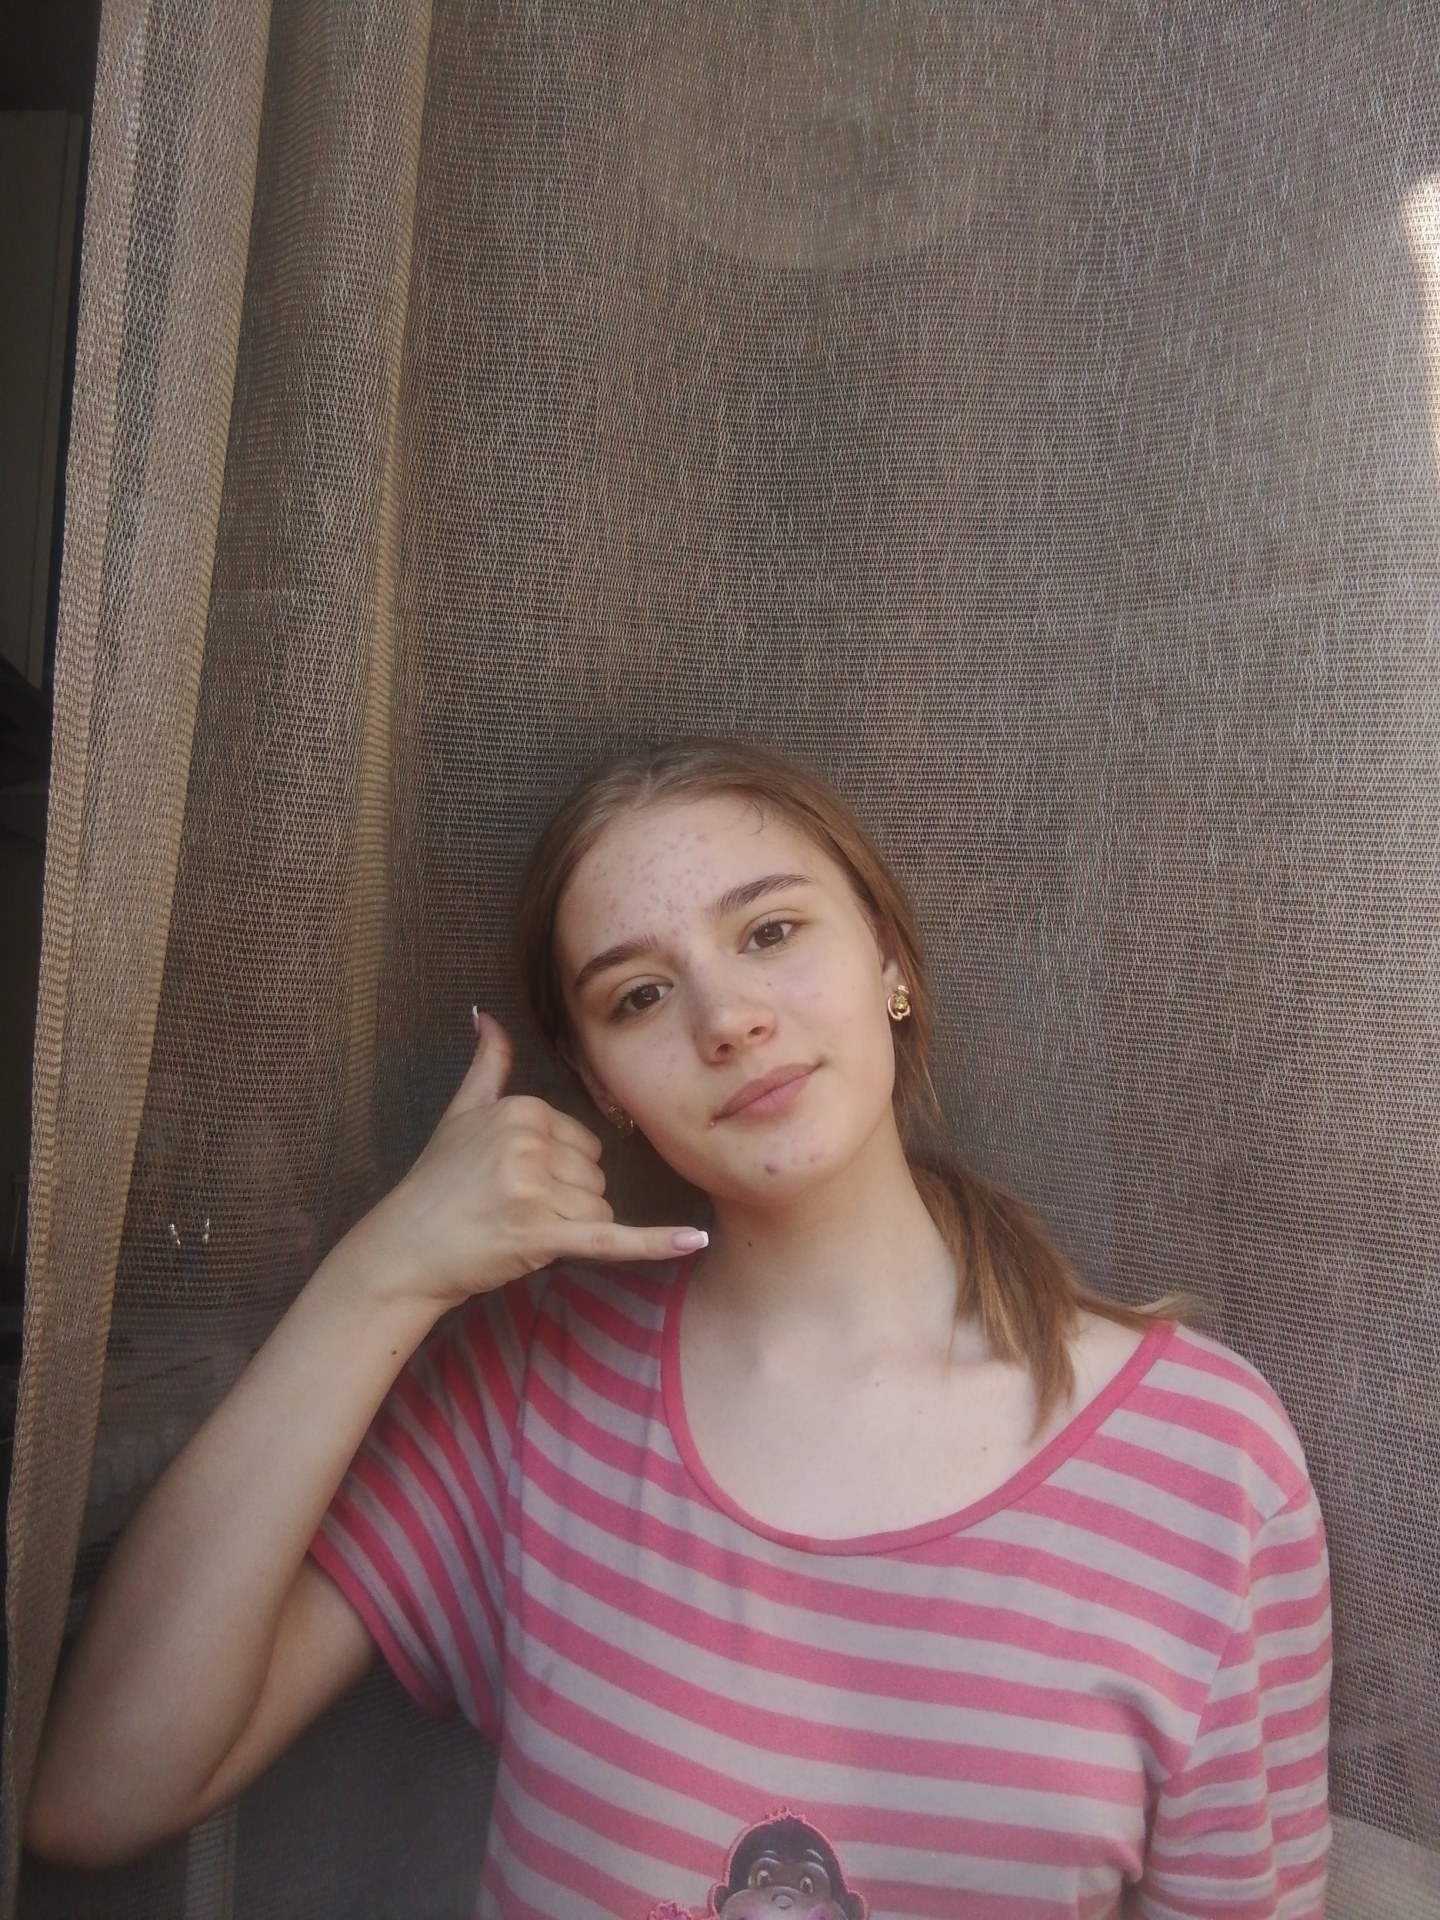
Label: clear